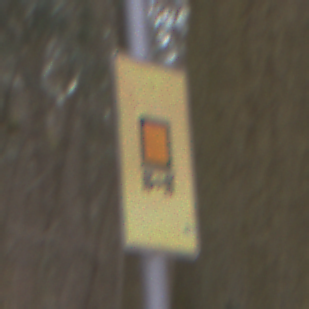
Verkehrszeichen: KennzeichnungspflichtigeFahrzeugeGefaehrlicheGueterOhnePfeilsymbol
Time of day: MorningAfternoon
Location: Outdoor (Nature)
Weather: Overcast
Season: Autumn
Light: Natural